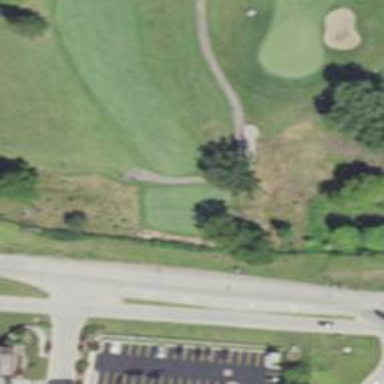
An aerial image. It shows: Golf tee on grassy land.